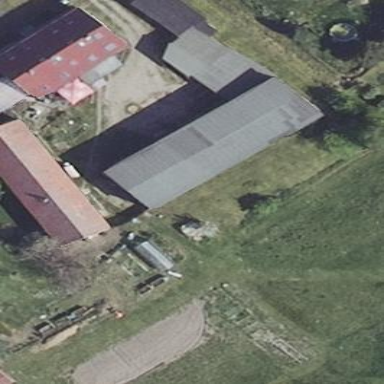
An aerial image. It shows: Shed building.